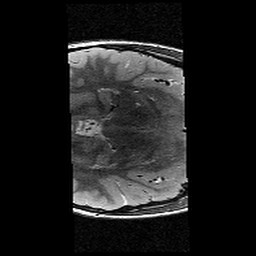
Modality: T2w
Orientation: axial
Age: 9
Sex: male
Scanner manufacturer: siemens
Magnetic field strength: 3 T
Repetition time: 9.23 s
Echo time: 0.067 s